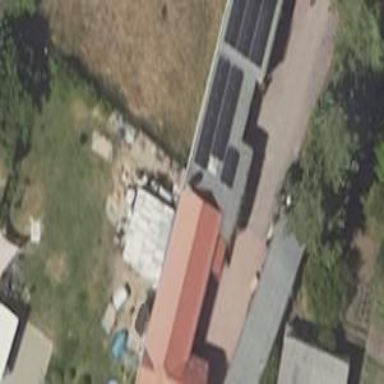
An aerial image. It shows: Shed building.